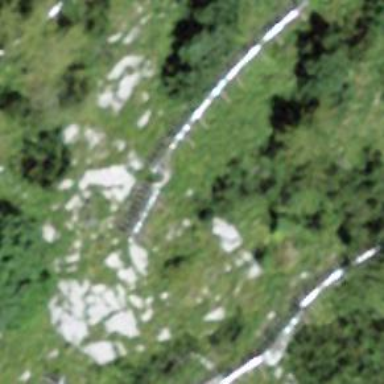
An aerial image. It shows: Snow fence that is man-made.